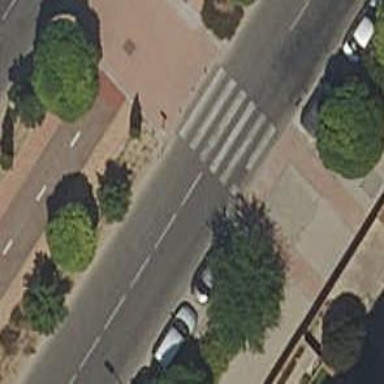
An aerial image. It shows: Uncontrolled crossing on the road.